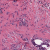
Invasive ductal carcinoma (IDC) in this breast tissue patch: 0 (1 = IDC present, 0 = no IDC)